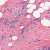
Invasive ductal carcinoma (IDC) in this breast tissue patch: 1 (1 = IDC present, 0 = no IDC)